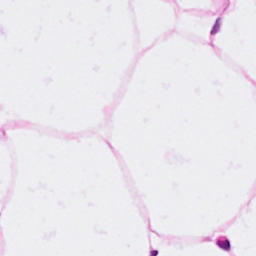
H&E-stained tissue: Breast